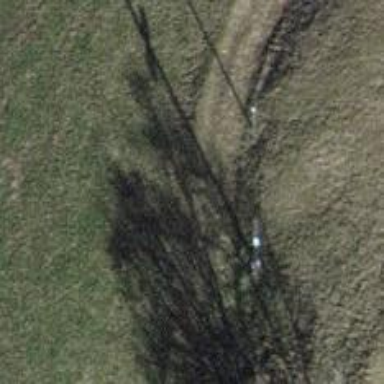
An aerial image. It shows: Minor power line.